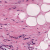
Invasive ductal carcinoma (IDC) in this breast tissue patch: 0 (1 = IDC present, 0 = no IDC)